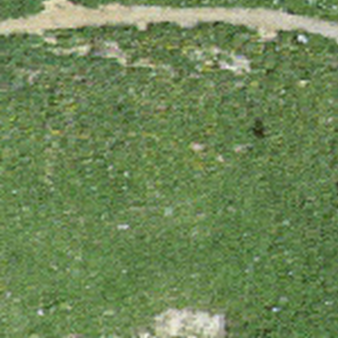
Label: other